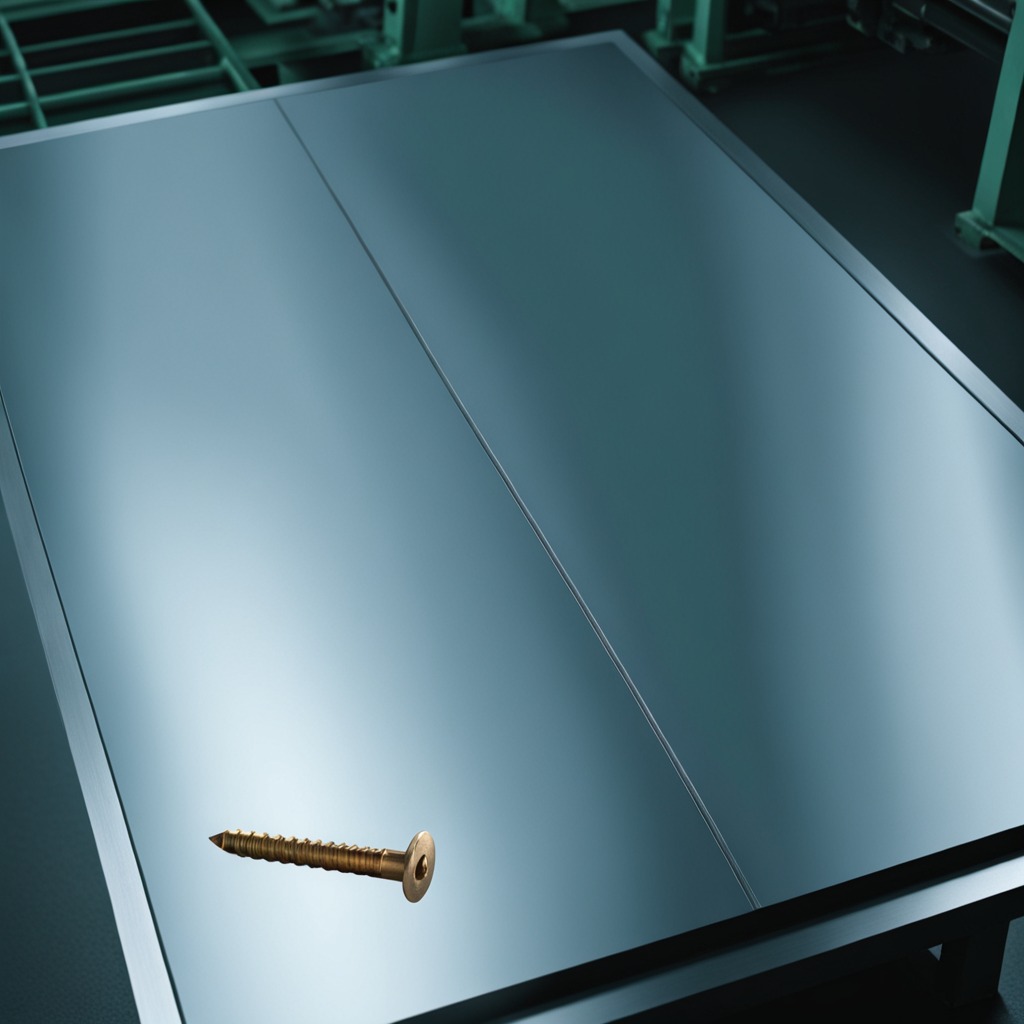
A metal screw is lying on the metal table in a machine shop under fluorescent lights.